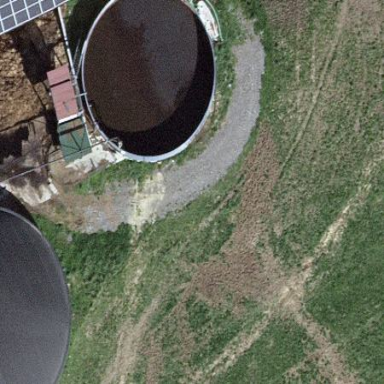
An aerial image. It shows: Storage tank which is man-made and housed in building.